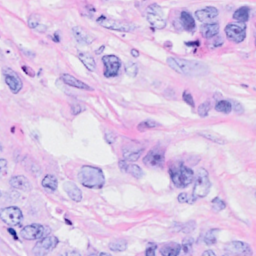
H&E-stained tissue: Breast